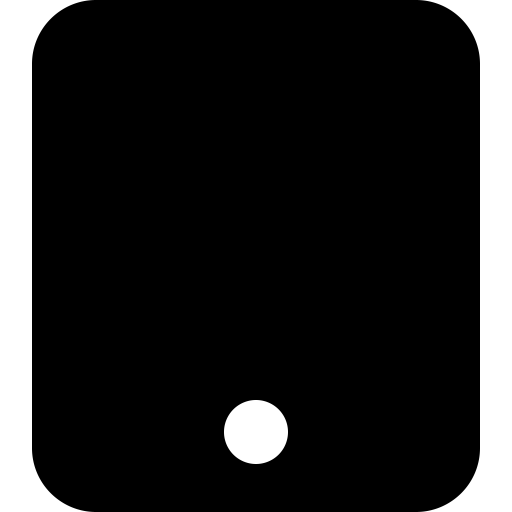
Tags: icon, FontAwesome, fa-icon, solid, tablet, button